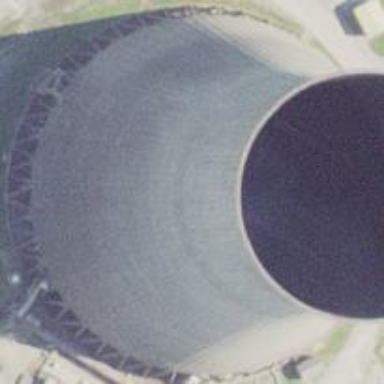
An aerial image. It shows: Industrial building featuring cooling tower.